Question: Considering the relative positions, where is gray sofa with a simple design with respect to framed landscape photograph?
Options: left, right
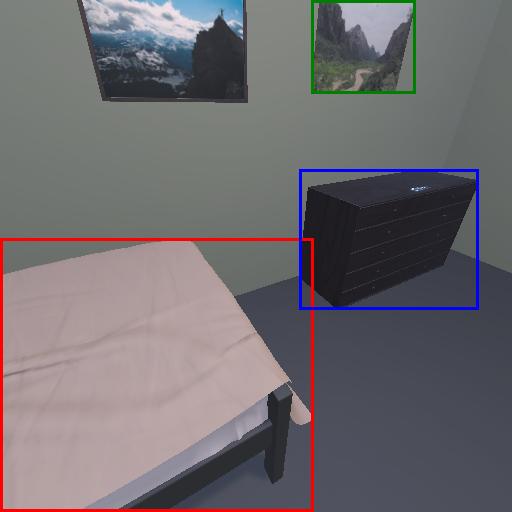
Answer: left